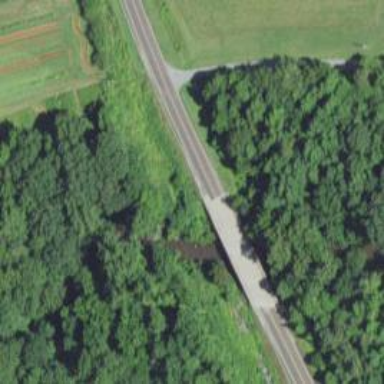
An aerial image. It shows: Tertiary road with bridge.